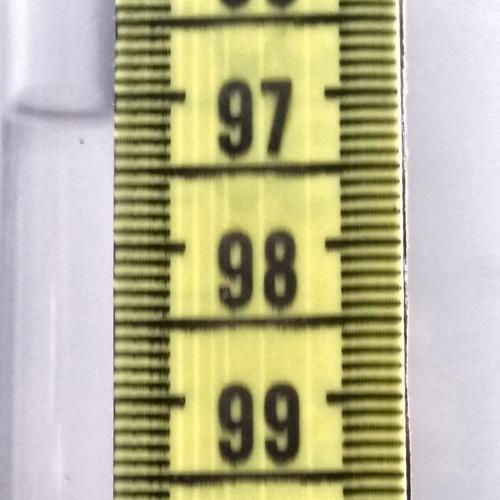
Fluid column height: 97.1 cm